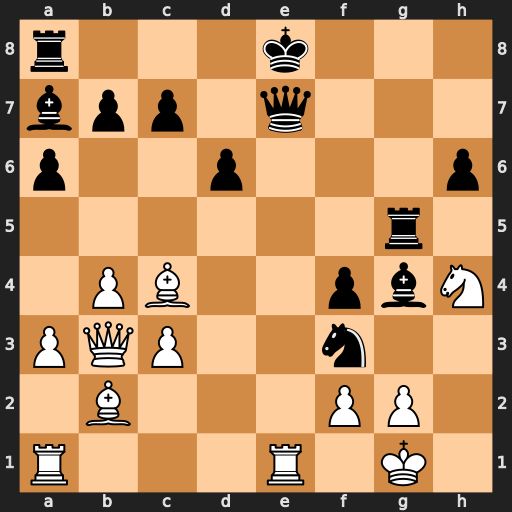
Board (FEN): r3k3/bpp1q3/p2p3p/6r1/1PB2pbN/PQP2n2/1B3PP1/R3R1K1
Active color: w
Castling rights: q
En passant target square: -
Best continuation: Nxf3 Bxf3 Rxe7+